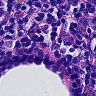
Metastatic tissue present: no